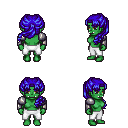
a pixel art fantasy rpg character, female body template, orc, green skin, steel arm armor, white pants, blue princess hairstyle, four views (front, back, left, right), 2x2 character sprite sheet, small pixel art, hard edges, no anti-aliasing